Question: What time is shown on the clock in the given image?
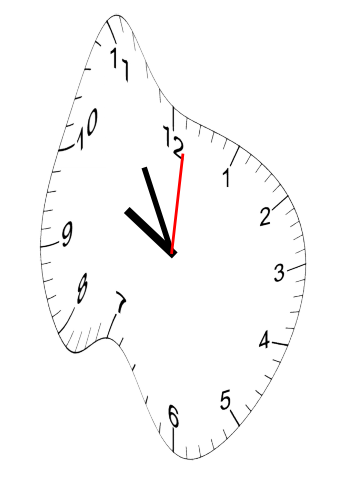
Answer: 09:55:01